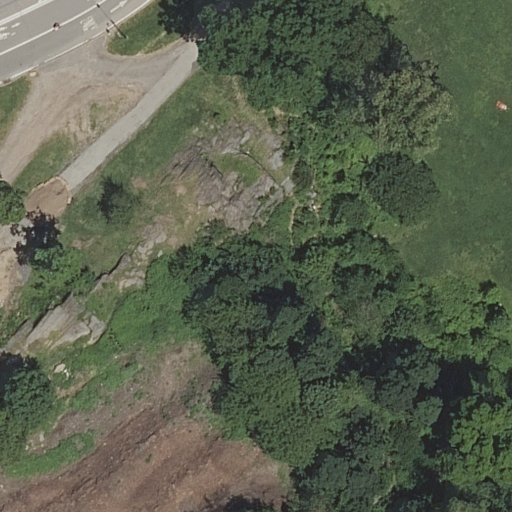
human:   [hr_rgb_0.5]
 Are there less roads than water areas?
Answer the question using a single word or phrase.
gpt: no

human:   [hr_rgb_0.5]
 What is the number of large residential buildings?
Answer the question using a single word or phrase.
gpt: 0

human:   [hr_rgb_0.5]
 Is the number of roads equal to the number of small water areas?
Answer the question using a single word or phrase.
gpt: no

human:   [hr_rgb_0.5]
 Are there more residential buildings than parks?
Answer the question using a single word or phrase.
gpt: no

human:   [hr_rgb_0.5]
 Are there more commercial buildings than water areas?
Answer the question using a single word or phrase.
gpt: no

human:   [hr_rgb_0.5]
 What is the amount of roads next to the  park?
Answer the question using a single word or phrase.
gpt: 2

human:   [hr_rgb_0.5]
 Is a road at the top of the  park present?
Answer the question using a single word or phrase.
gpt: no

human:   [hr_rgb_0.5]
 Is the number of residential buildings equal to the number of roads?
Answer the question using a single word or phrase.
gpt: no

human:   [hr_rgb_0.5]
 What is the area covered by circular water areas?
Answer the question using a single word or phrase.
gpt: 0m2

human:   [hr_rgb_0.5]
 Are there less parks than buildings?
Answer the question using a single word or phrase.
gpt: no

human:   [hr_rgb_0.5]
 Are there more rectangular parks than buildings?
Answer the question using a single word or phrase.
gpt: yes

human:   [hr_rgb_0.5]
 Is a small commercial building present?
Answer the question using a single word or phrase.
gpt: no

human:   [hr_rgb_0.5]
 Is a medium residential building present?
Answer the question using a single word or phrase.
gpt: no

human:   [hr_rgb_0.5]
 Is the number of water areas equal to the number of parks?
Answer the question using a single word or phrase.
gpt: no

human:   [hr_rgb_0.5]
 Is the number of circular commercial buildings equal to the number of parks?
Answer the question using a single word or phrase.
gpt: no

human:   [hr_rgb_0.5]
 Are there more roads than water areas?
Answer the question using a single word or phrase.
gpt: yes

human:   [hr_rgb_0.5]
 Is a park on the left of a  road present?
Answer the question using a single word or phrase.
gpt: yes

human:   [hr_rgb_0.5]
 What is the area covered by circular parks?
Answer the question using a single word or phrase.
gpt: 0m2

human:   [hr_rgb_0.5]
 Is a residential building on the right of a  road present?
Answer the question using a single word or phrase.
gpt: no

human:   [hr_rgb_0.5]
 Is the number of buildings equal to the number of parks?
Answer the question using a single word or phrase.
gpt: no

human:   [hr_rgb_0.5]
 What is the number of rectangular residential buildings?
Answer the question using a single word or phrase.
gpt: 0

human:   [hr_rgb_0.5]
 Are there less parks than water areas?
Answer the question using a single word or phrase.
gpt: no

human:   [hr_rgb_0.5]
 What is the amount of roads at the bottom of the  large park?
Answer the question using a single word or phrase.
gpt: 2

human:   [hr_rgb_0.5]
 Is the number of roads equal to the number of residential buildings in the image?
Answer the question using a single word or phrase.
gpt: no

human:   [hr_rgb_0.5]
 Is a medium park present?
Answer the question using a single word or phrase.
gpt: no

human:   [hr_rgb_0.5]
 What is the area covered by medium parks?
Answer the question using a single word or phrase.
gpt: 0m2

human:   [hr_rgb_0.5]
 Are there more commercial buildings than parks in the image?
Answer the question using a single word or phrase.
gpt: no

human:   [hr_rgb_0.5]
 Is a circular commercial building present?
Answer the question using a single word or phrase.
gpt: no

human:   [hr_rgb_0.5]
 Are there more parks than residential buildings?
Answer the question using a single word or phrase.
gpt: yes

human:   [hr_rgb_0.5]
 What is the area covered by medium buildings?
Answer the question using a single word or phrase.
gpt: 0m2

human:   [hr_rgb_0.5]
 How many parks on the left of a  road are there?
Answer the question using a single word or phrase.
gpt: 1

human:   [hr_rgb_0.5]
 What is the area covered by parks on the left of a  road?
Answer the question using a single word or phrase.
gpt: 10633m2

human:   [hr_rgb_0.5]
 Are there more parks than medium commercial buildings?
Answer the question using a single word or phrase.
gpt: yes

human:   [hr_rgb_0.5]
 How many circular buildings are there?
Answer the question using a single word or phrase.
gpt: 0

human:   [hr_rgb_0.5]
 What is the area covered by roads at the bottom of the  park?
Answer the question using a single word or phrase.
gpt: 0m2

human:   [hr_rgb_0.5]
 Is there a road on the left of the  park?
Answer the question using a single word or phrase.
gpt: no